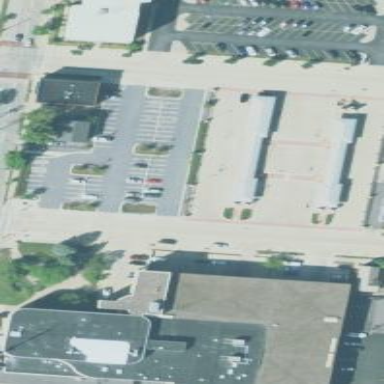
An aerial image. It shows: Sheltered bus station.